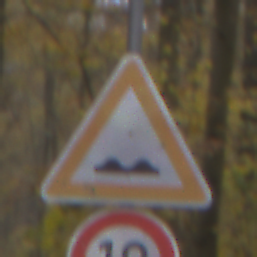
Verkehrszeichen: UnebeneFahrbahn
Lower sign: Geschwindigkeit10
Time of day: MorningAfternoon
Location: Outdoor (Nature)
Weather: Overcast
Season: Autumn
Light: Natural